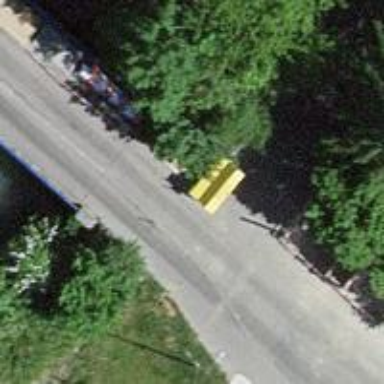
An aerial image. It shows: Bollard barrier.